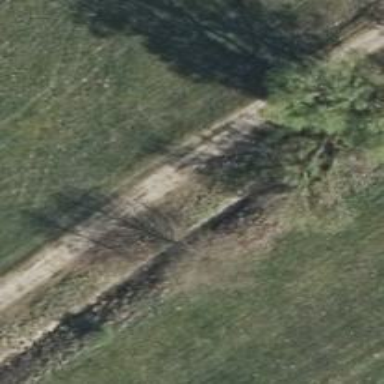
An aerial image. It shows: Abandoned railway track with grade 4 dirt surface.